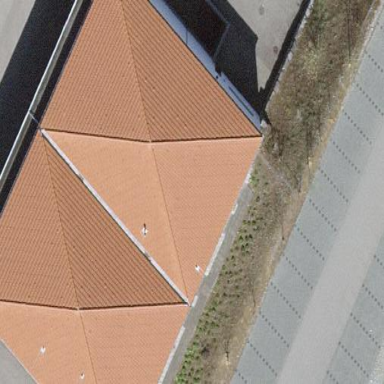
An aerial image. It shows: Part of building with pyramidal roof. The building is white with red roof.